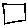
Label: square